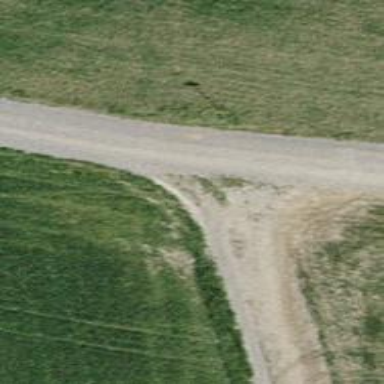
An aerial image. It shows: Compacted grade3 track.